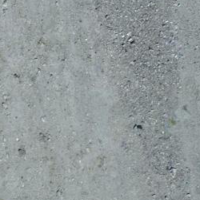
EUNIS habitat code: 48
Species observed at this site:
Ranunculus glacialis
Geum reptans